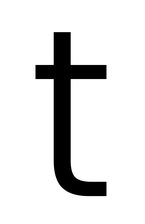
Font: Poppins-Light